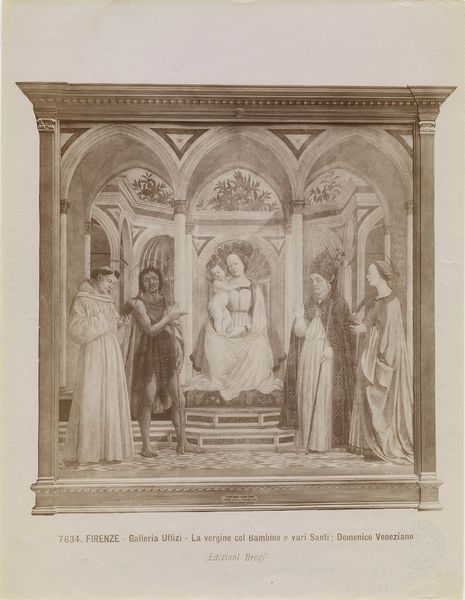
Titel: Firenze - Galleria Uffizi: La Vergine col bambino e vari Santi, Domenico Veneziano
Künstler: Giacomo Brogi
Standort: Hamburg
Institution: Museum für Kunst und Gewerbe Hamburg
Schlagwörter: mutter, foto, fotografie, photographie, kunst, photo, heiliger, heilige, maria, madonna, marienbild, santa, heiligendarstellung, albumin, muttergottes, lichtbild, sacra, madonnenbild, bildwerke, angewandte und bildende kunst, hessische systematik, schwarzweißpositivverfahren, silbersalzverfahren, schwarzweißfotografie, reproduktionsfotografie, kunstreproduktion, reproduktionsphotographie, albuminpapier, conversazione